Question: I have two plans in Excel: both have the columns 'code' and 'name'. I want to display in plan3 the rows from plan1 whose name column has a different number of characters from name column from plan2 (code column is the primary key). I'd like to use Excel formulas to do that.

Using the answer suggested, I finally solved the problem: in brazilian Excel, the formula is:
'=NUM.CARACT(PROCV(A2;Plan1!A:B;2;0))<>NUM.CARACT(PROCV(A2;Plan2!A:B;2;0))'
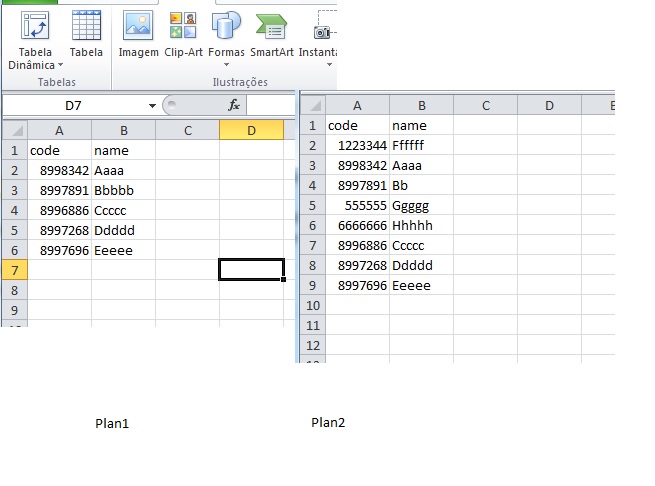
Answer: Maybe, where G2 etc is your plan3 'code':
'''
=LEN(VLOOKUP(G2,plan1,2,0))<>LEN(VLOOKUP(G2,plan2,2,0))
'''
copied down to suit, where 'TRUE' indicates the string lengths are not equal and 'plan1' and 'plan2' are named ranges.
Where 'plan1' and 'plan2' are not named ranges but sheet names and layout is as in image, please try:
'''
=LEN(VLOOKUP(A2,plan1!A:B,2,0))<>LEN(VLOOKUP(A2,plan2!A:B,2,0))
'''
for example:

Filter ColumnB of plan3 to select TRUE for those that do not match. ColumnA of pla3 should be a comprehensive list. The ordering does not matter.